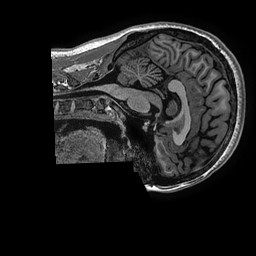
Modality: T1w
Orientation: sagittal
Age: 27
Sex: female
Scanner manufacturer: ge
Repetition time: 0.00733 s
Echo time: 0.003 s